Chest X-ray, AP view. Patient: 52 years old, sex F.
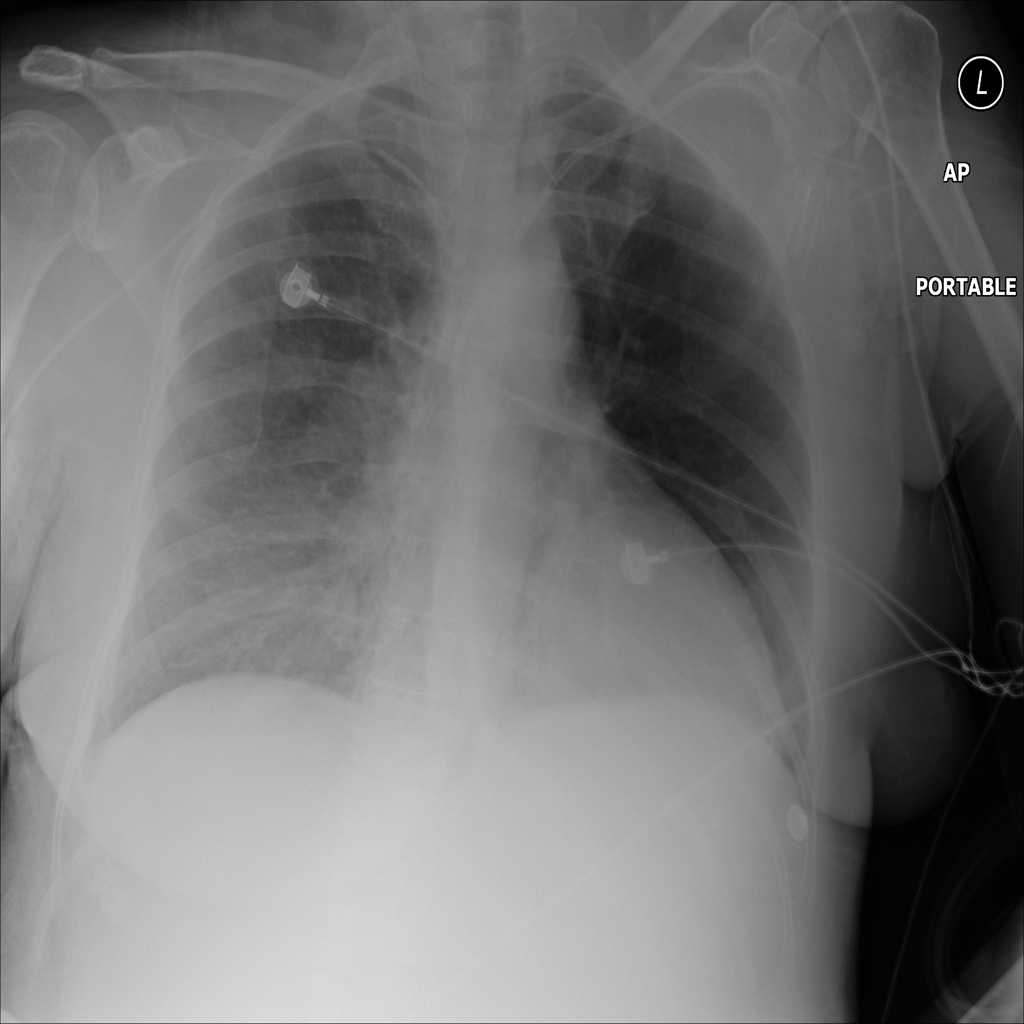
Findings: No Finding